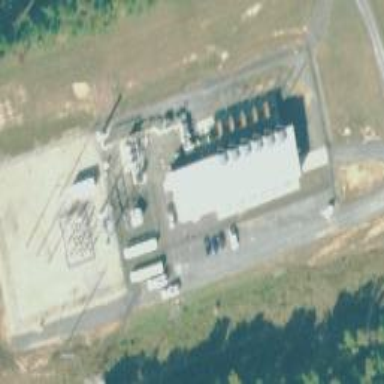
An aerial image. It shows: Generator for power supply.